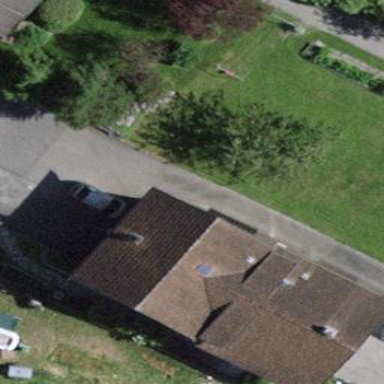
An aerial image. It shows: Semidetached house.